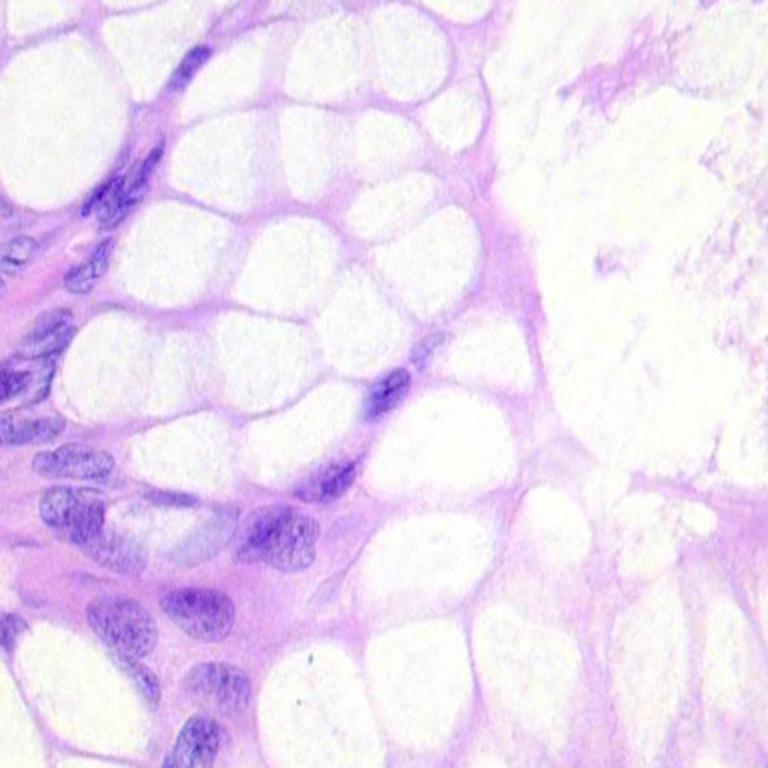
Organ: colon
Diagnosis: benign